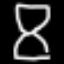
Label: hourglass